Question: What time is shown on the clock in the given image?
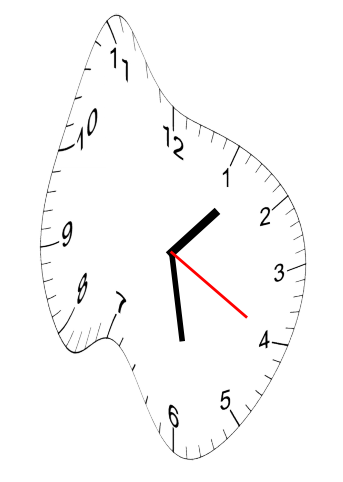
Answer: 01:28:20